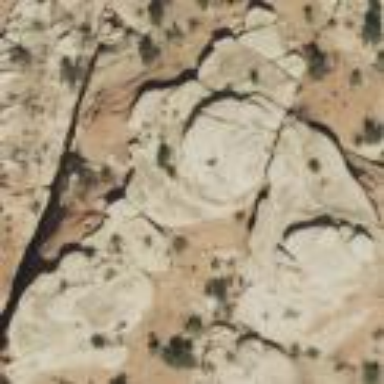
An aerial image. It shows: Natural cliff.